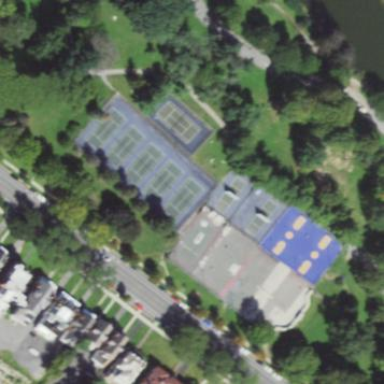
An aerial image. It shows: Tennis court on pitch.